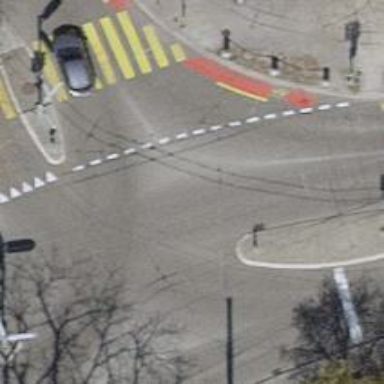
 which is classified as primary highway."